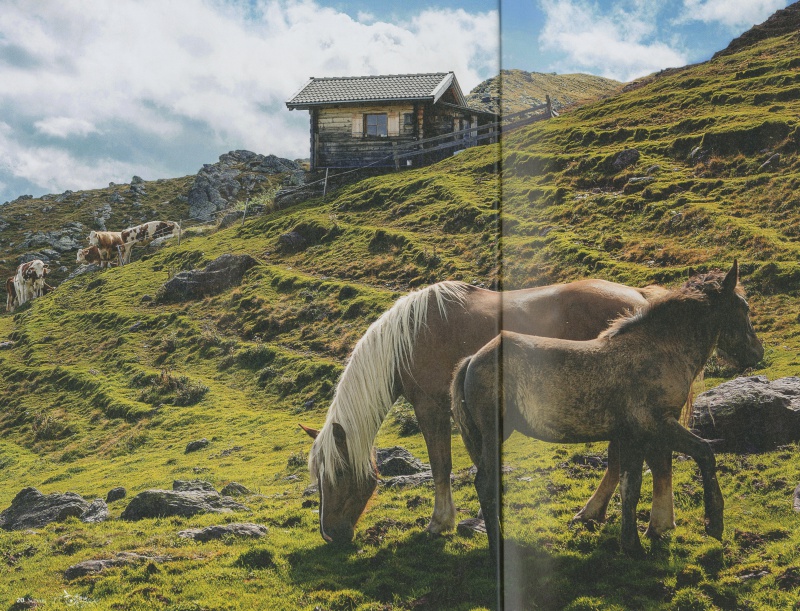
Institution: Servusmagazin
Schlagwörter: berg, blau, felsen, himmel, schatten, weiß, wolken, grün, landschaft, braun, fenster, grau, dach, gras, haus, tier, tiere, wiese, zaun, stein, steine, hügel, kühe, natur, vieh, weide, gatter, hütte, land, futter, pferd, pferde, pony, schuppen, bewölkt, blesse, hufe, mähne, schweif, sommer, abhang, furchen, berge, fels, gebirge, hang, ziegel, gelände, grasen, alm, koppel, foto, fotografie, alpen, moos, flecken, holzhütte, fressen, ponies, plateau, fleckvieh, hänge, berghütte, fohlen, einfachheit, ber, angenehm, haflinger, #berghütte, gebirge alm hütte, gott sei dank ohne touristen, beweidung